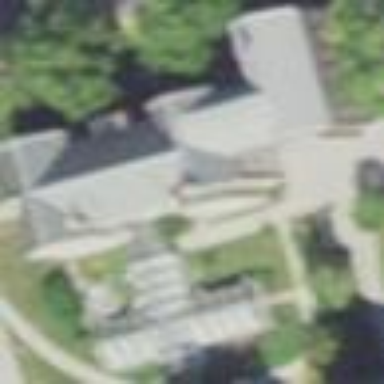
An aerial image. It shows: College building.